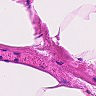
Metastatic tissue present: no